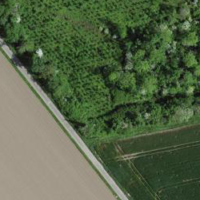
EUNIS habitat code: 52
Species observed at this site:
Prunus spinosa